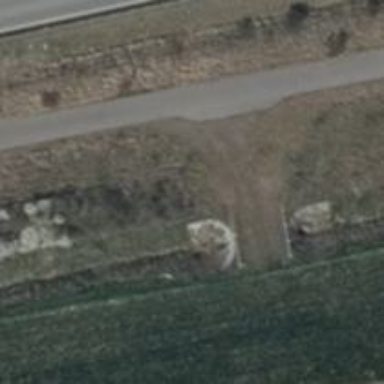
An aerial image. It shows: Culvert tunnel.